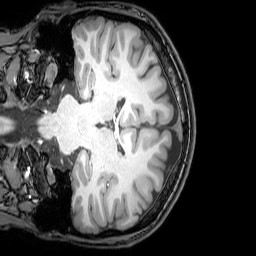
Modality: T1w
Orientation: coronal
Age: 21
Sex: male
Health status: healthy
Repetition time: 0.081 s
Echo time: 0.037 s